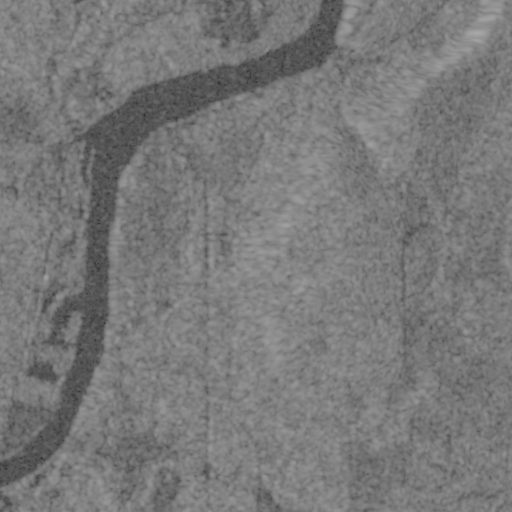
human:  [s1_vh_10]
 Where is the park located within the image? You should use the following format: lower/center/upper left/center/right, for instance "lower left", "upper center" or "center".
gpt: The park is located in the upper right of the image.
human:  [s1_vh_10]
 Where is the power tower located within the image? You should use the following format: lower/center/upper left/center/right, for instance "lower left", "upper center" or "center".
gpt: The power tower is located in the upper center of the image.
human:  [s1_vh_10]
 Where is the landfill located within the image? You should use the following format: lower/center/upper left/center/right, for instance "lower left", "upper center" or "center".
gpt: There is no landfill in the image.

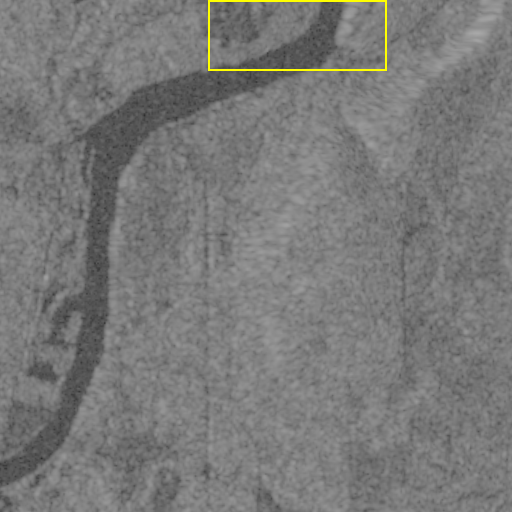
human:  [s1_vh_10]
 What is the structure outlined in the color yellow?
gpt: The structure outlined in yellow is a park.
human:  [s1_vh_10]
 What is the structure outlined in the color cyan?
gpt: There is no cyan outline.